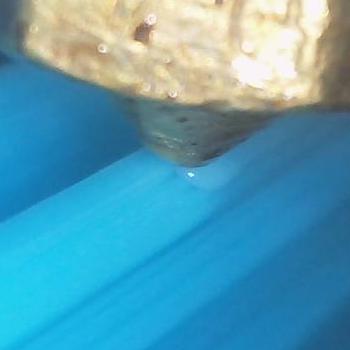
Flow rate: 267%